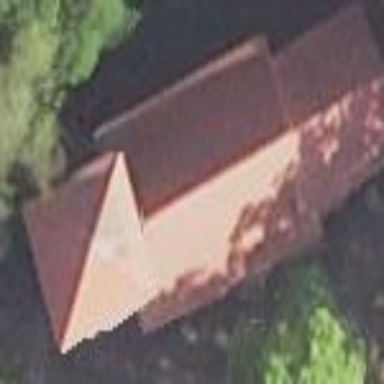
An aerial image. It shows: Church which is place of worship.